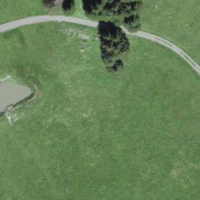
EUNIS habitat code: 24
Species observed at this site:
Dolycoris baccarum
Vicia sepium
Gentiana cruciata
Cruciata laevipes
Meliscaeva auricollis
Cantharis rustica
Lygaeus equestris
Aglais urticae
Euphorbia cyparissias
Lamium galeobdolon